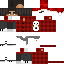
A male human skin with medium skin, wearing brown long hair dressed in a red hoodie and red pants, featuring a closed mouth.